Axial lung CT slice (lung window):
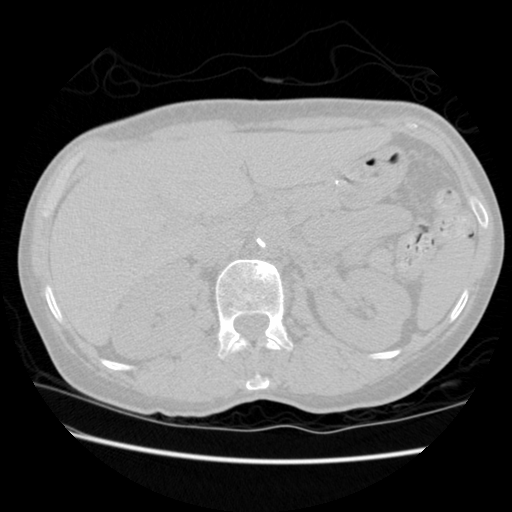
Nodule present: no